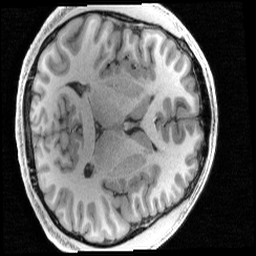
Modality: T1w
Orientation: axial
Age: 22
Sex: male
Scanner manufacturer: siemens
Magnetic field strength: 3 T
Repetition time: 2.4 s
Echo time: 0.00231 s